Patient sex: M
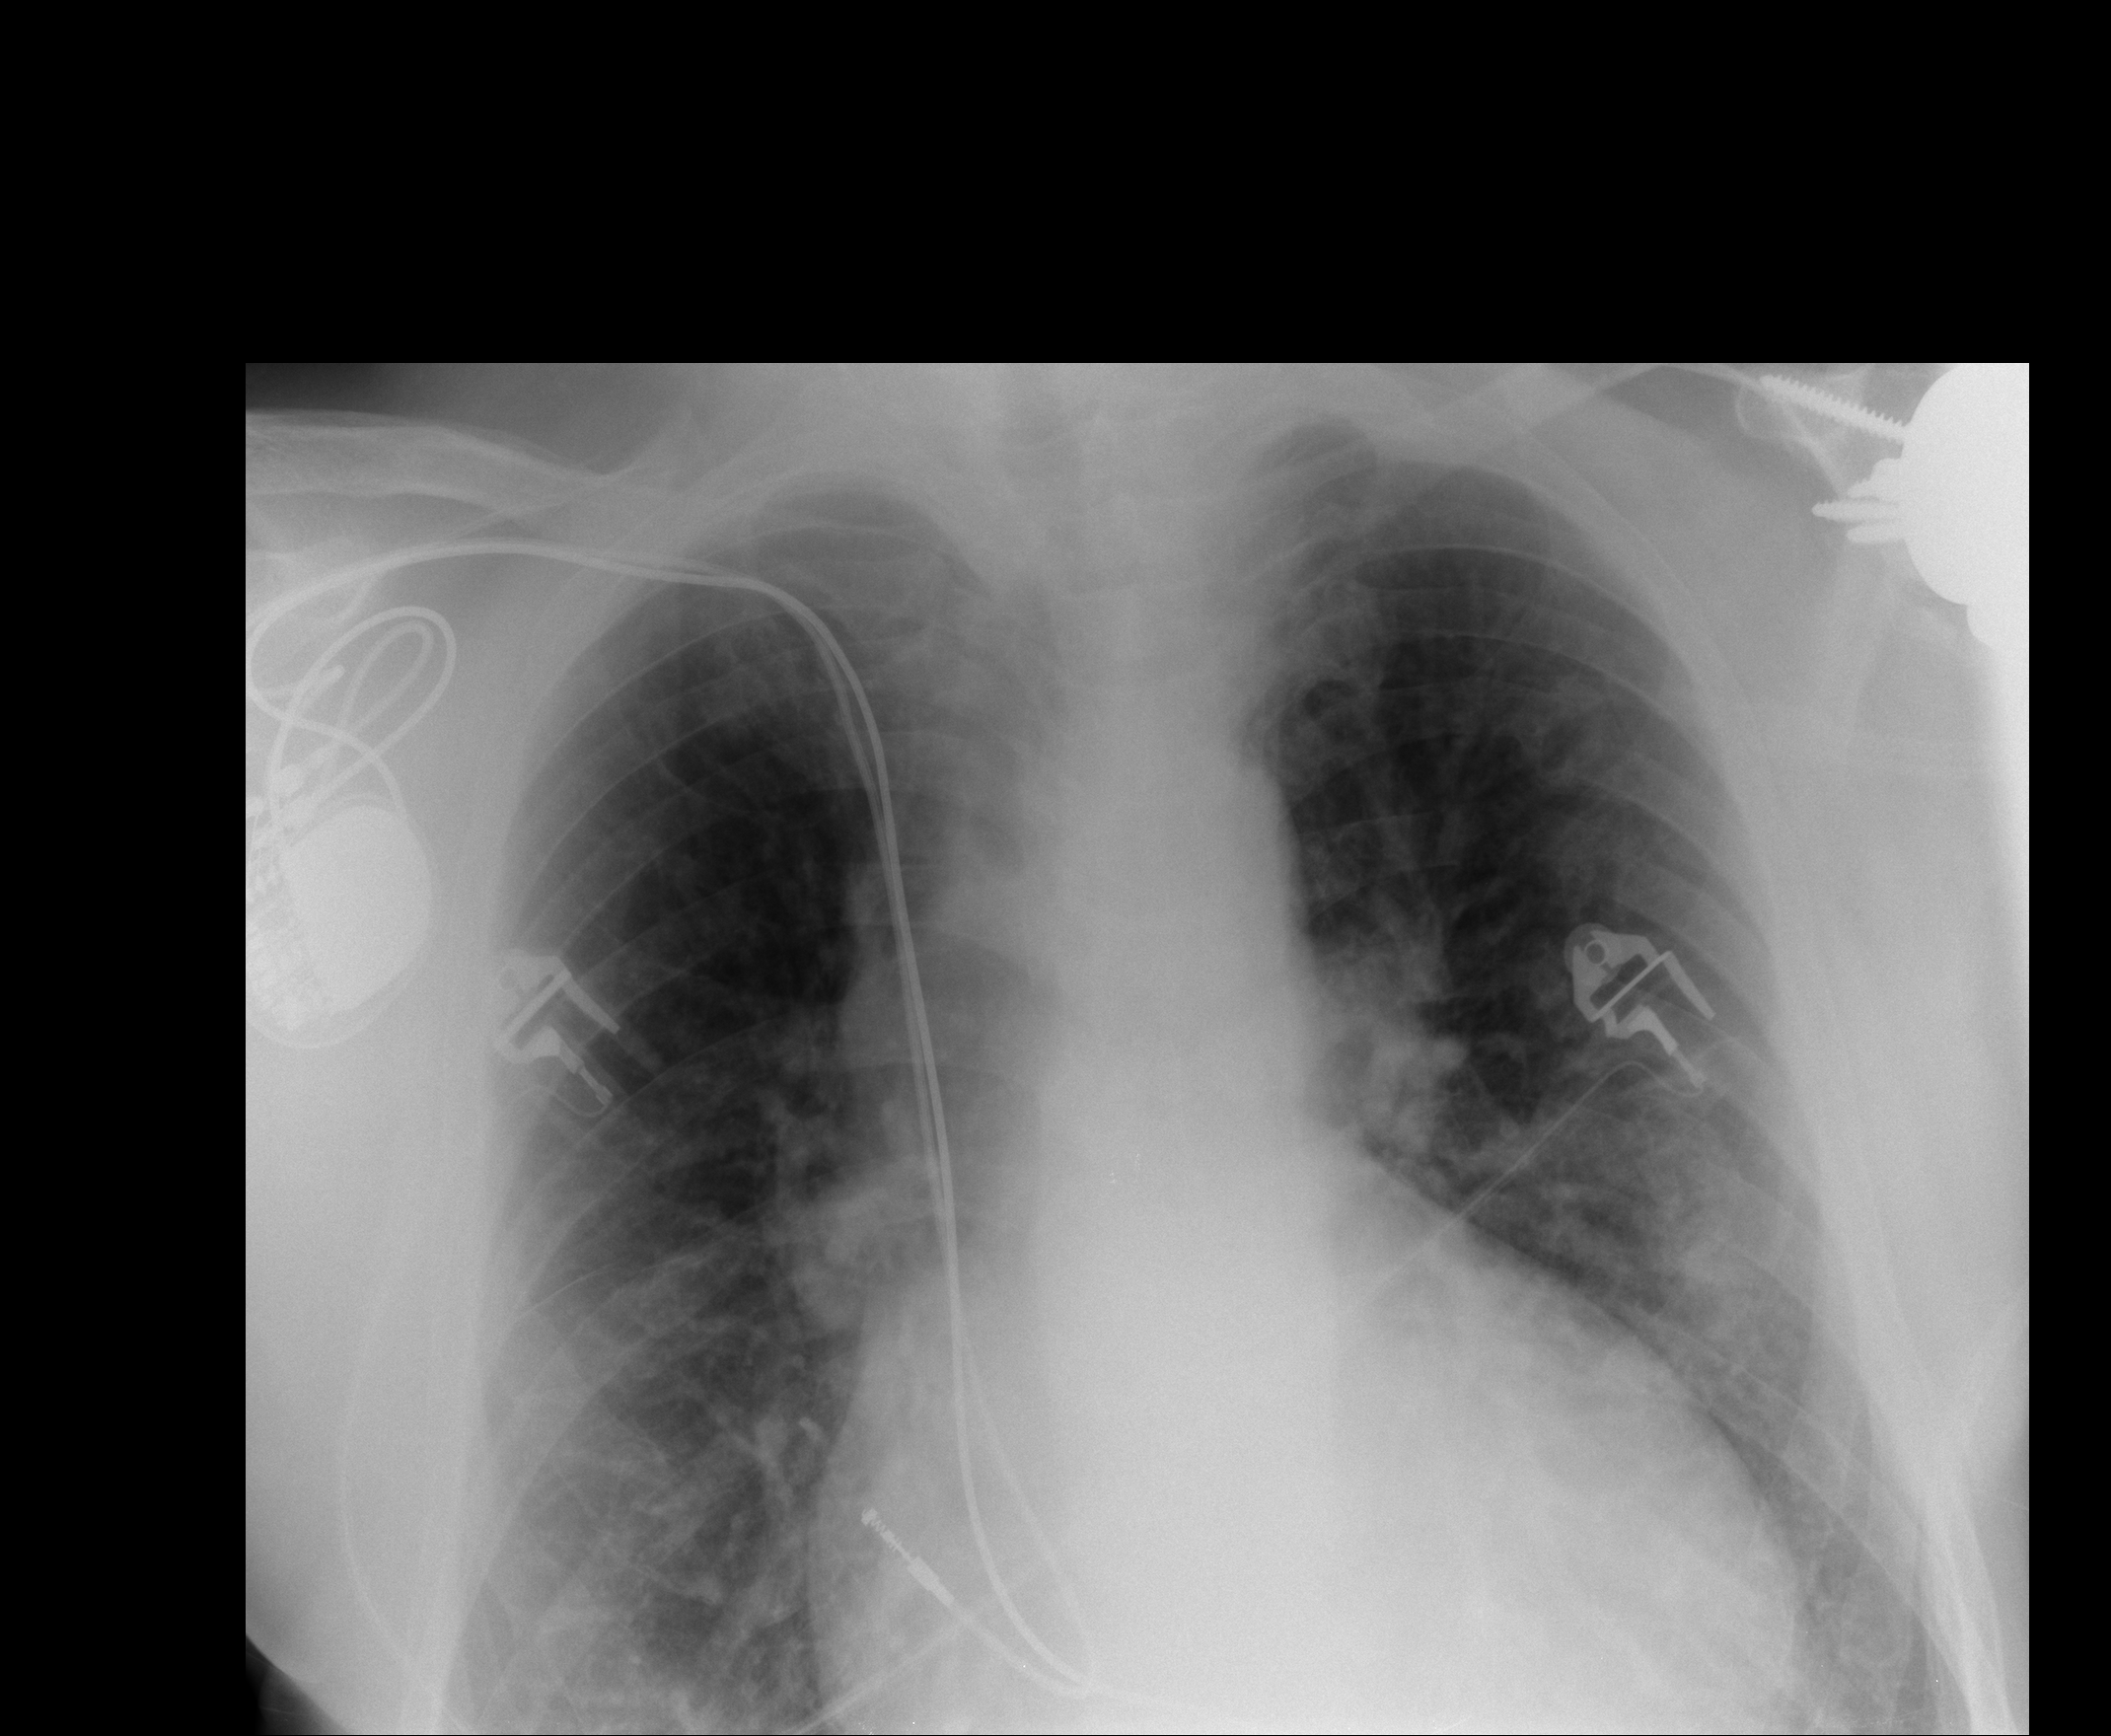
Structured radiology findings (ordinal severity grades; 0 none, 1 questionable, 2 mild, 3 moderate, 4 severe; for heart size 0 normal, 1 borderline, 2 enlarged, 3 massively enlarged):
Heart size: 2
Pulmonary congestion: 1
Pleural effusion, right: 1
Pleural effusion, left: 1
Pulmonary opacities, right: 0
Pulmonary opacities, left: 2
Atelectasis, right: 0
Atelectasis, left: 2